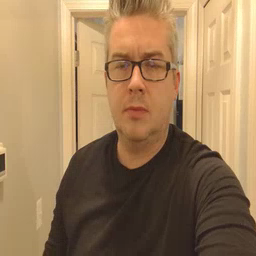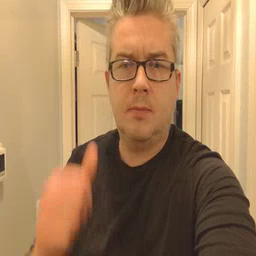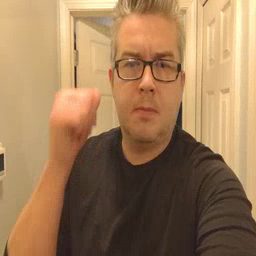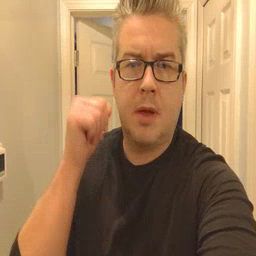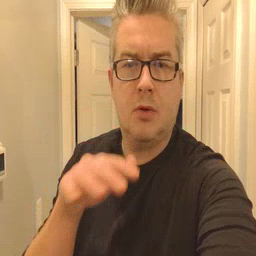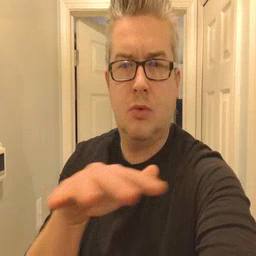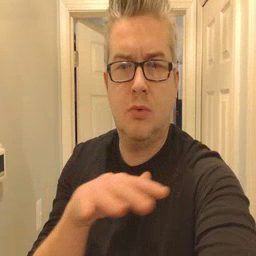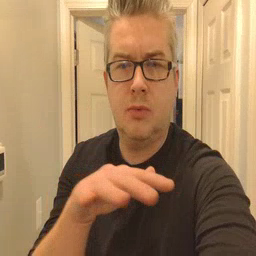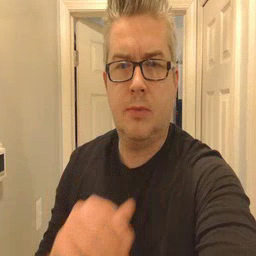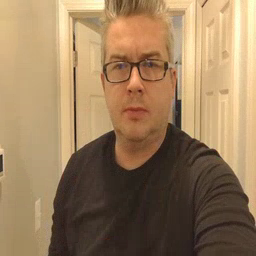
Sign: backyard